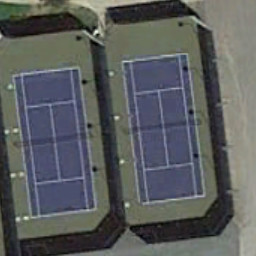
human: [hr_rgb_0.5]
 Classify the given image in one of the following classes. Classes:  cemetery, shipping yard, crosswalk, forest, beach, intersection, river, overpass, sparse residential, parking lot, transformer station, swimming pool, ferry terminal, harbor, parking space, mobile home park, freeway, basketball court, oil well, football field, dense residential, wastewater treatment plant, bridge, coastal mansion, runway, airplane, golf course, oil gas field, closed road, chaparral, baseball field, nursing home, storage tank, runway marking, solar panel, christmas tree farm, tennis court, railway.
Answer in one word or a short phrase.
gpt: tennis court